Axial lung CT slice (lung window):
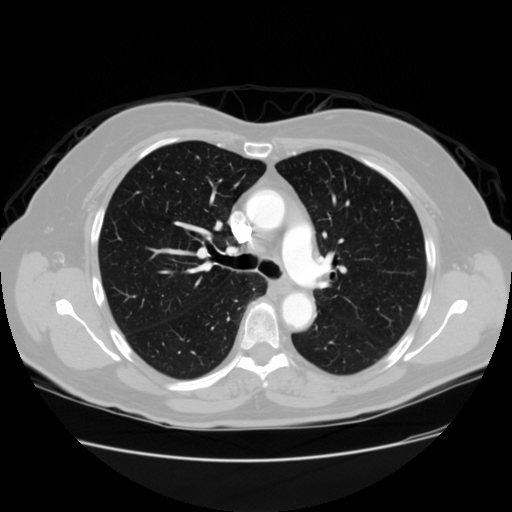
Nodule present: no